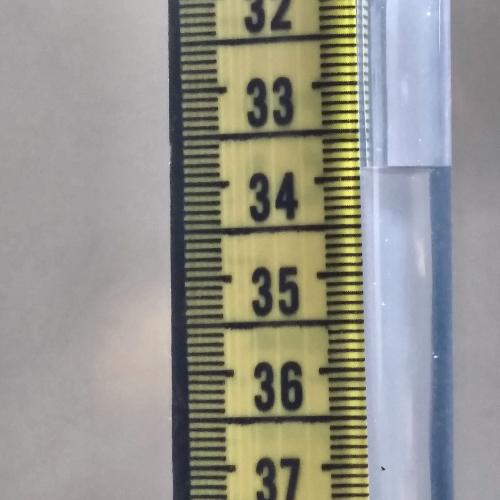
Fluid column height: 33.9 cm